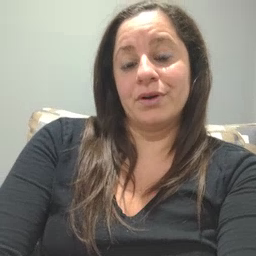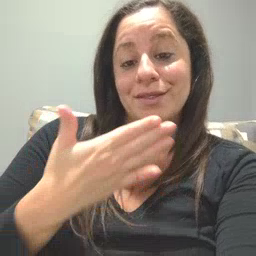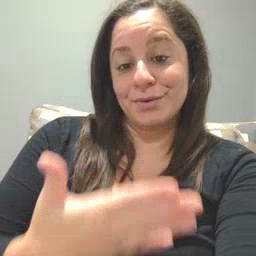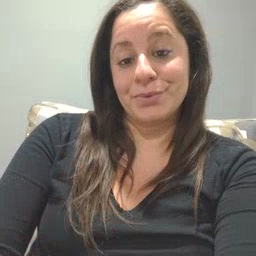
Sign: thankyou